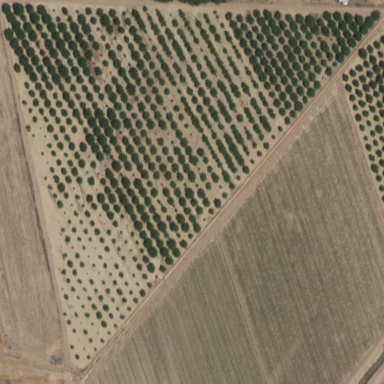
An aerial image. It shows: Orchard.